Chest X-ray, PA view. Patient: 70 years old, sex F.
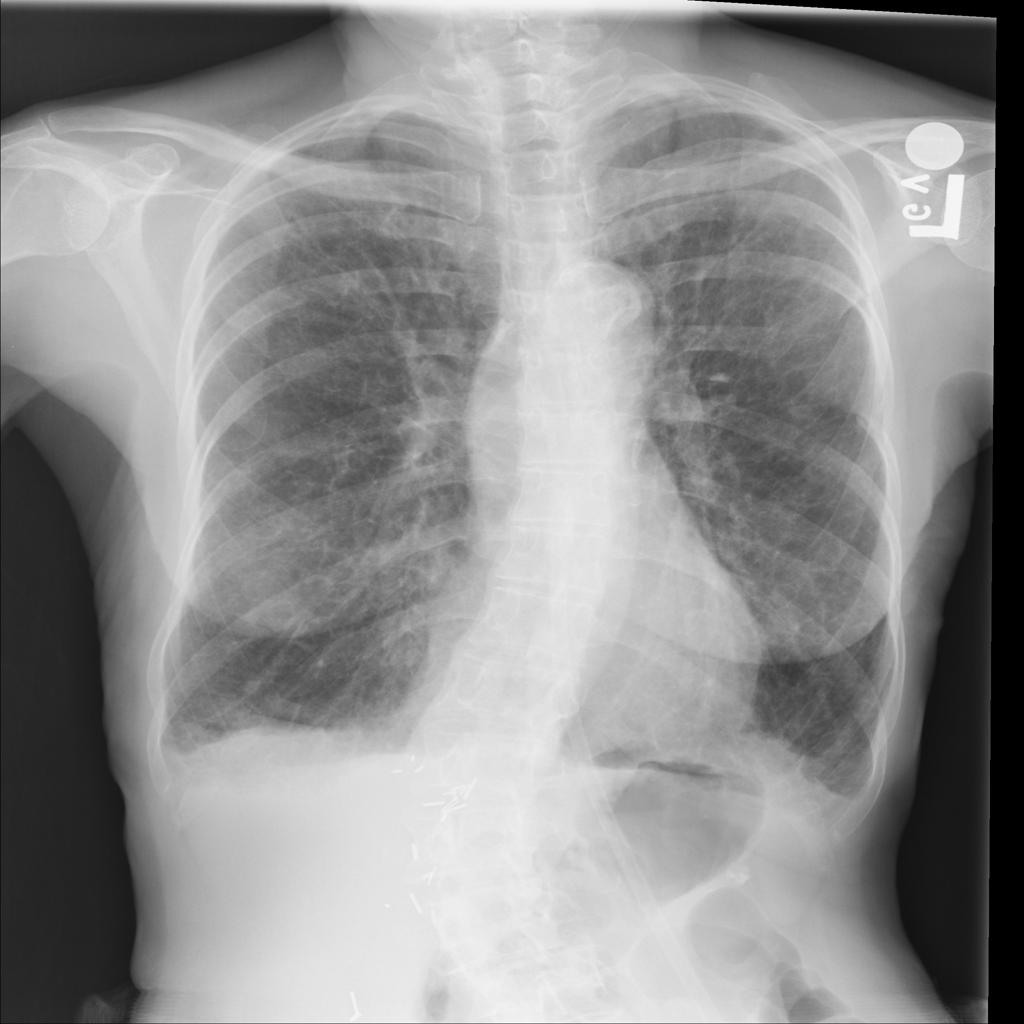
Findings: No Finding